Question: I am trying to select the rows of the results from my VLOOKUP and put the results in a neat table in another sheet. The row in my "M" column has a lot of NA and random numbers that were matched.
See this image for clarification:

I want to select all the rows that returned a result and move those rows to another sheet in a table without blank rows between the results. I am not sure how to do this but I know a resident stackoverflow pro probably thinks this is cake. Thanks for the help in advance!
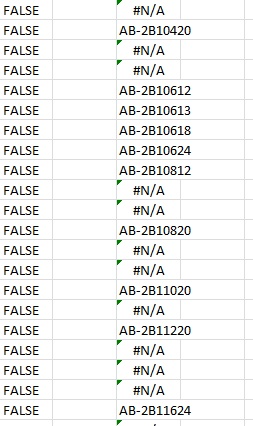
Answer: You could make use of a filter:
1. Select your table and put a filter (under Home tab, Sort & Filter).
2. Uncheck the #N/A in the selection filter (click the little grey box with black arrow for the column where there are the #N/A that appeared when you inserted the filters).
3. Copy and paste everything you need into the other sheet.